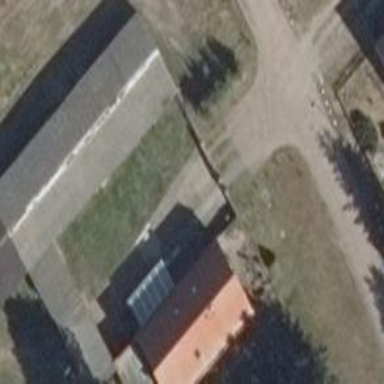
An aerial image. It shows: Part of building.